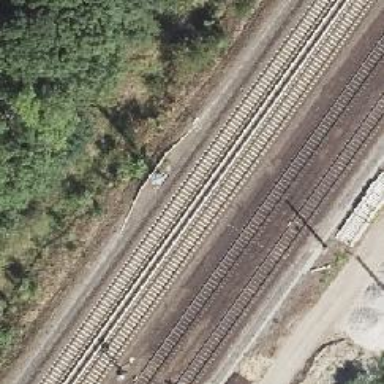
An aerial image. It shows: Railway signal.